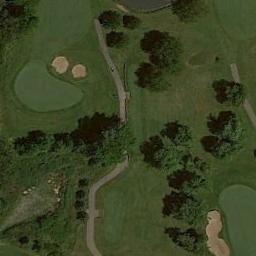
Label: golf_course